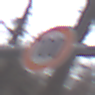
Verkehrszeichen: Geschwindigkeit100
Umgebung: Outdoor, Nature
Tageszeit: Midday
Wetter: Overcast
Licht: Natural
Jahreszeit: Autumn
Kontrast: LowContrast